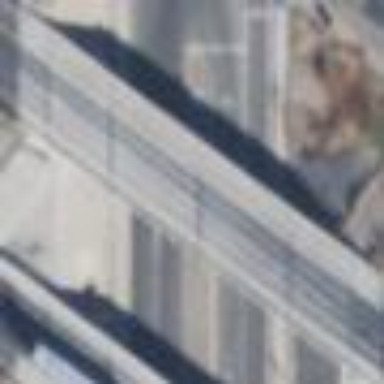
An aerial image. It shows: Man-made bridge.